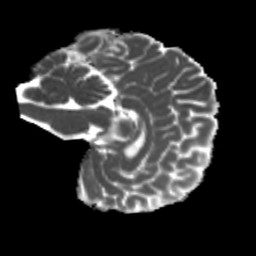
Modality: MD
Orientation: sagittal
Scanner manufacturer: siemens
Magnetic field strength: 3 T
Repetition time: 4 s
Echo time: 0.0594 s